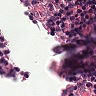
Metastatic tissue present: no